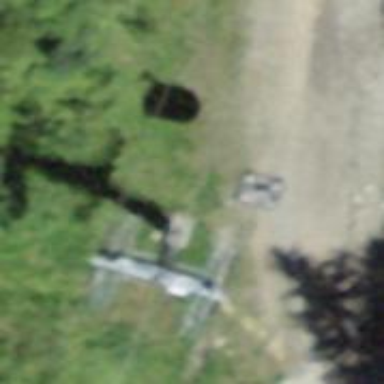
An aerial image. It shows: Pylon for aerialway.